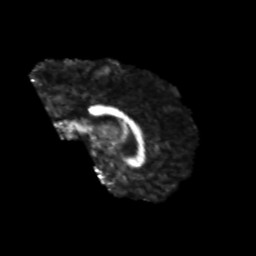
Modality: FA
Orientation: sagittal
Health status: healthy
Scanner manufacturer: philips
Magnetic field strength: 3 T
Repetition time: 6.964 s
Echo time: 0.092 s